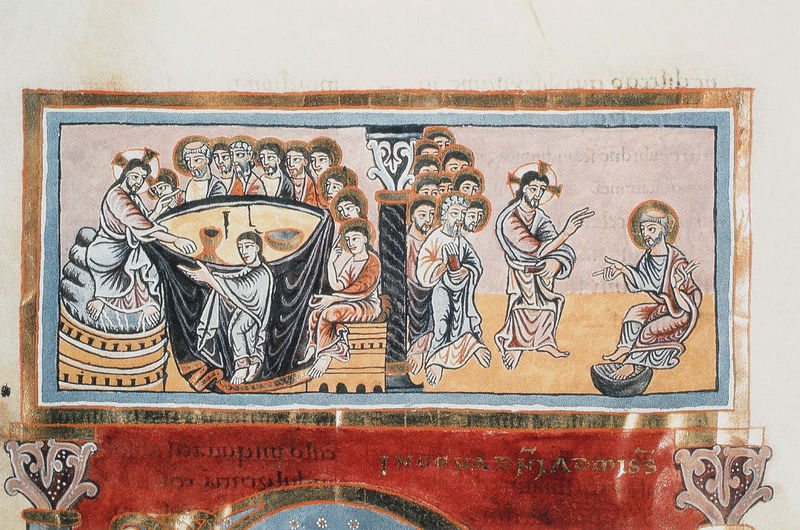
Titel: Göttinger Sakramentar
Institution: Göttingen, Staats- und Universitätsbibliothek
Schlagwörter: fuß, menschen, sitzen, säulen, rot, bibel, schale, schüssel, gold, kelch, schrift, wein, detail, brot, buch, seite, heiligenschein, christus, jesus, christlich, mittelalter, segen, segnung, heilige, abendmahl, jünger, petrus, handschrift, zweidimensional, buchmalerei, judas, letztes abendmahl, manuskript, fusswaschung, handgeste, religiöse kunst